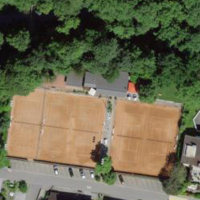
EUNIS habitat code: 53
Species observed at this site:
Daucus carota